Field crop: maize
Growth stage: 2
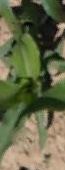
Species: maize